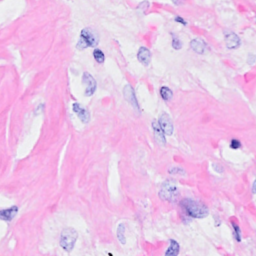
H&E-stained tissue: Breast